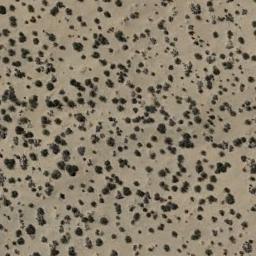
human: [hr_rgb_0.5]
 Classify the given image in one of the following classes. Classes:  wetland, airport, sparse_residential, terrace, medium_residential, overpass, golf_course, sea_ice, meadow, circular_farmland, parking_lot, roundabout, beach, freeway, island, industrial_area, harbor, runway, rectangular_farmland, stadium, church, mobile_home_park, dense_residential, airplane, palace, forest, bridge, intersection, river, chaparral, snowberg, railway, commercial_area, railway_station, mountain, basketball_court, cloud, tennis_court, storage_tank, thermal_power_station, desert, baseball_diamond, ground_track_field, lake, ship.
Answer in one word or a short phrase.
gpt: chaparral